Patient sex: M
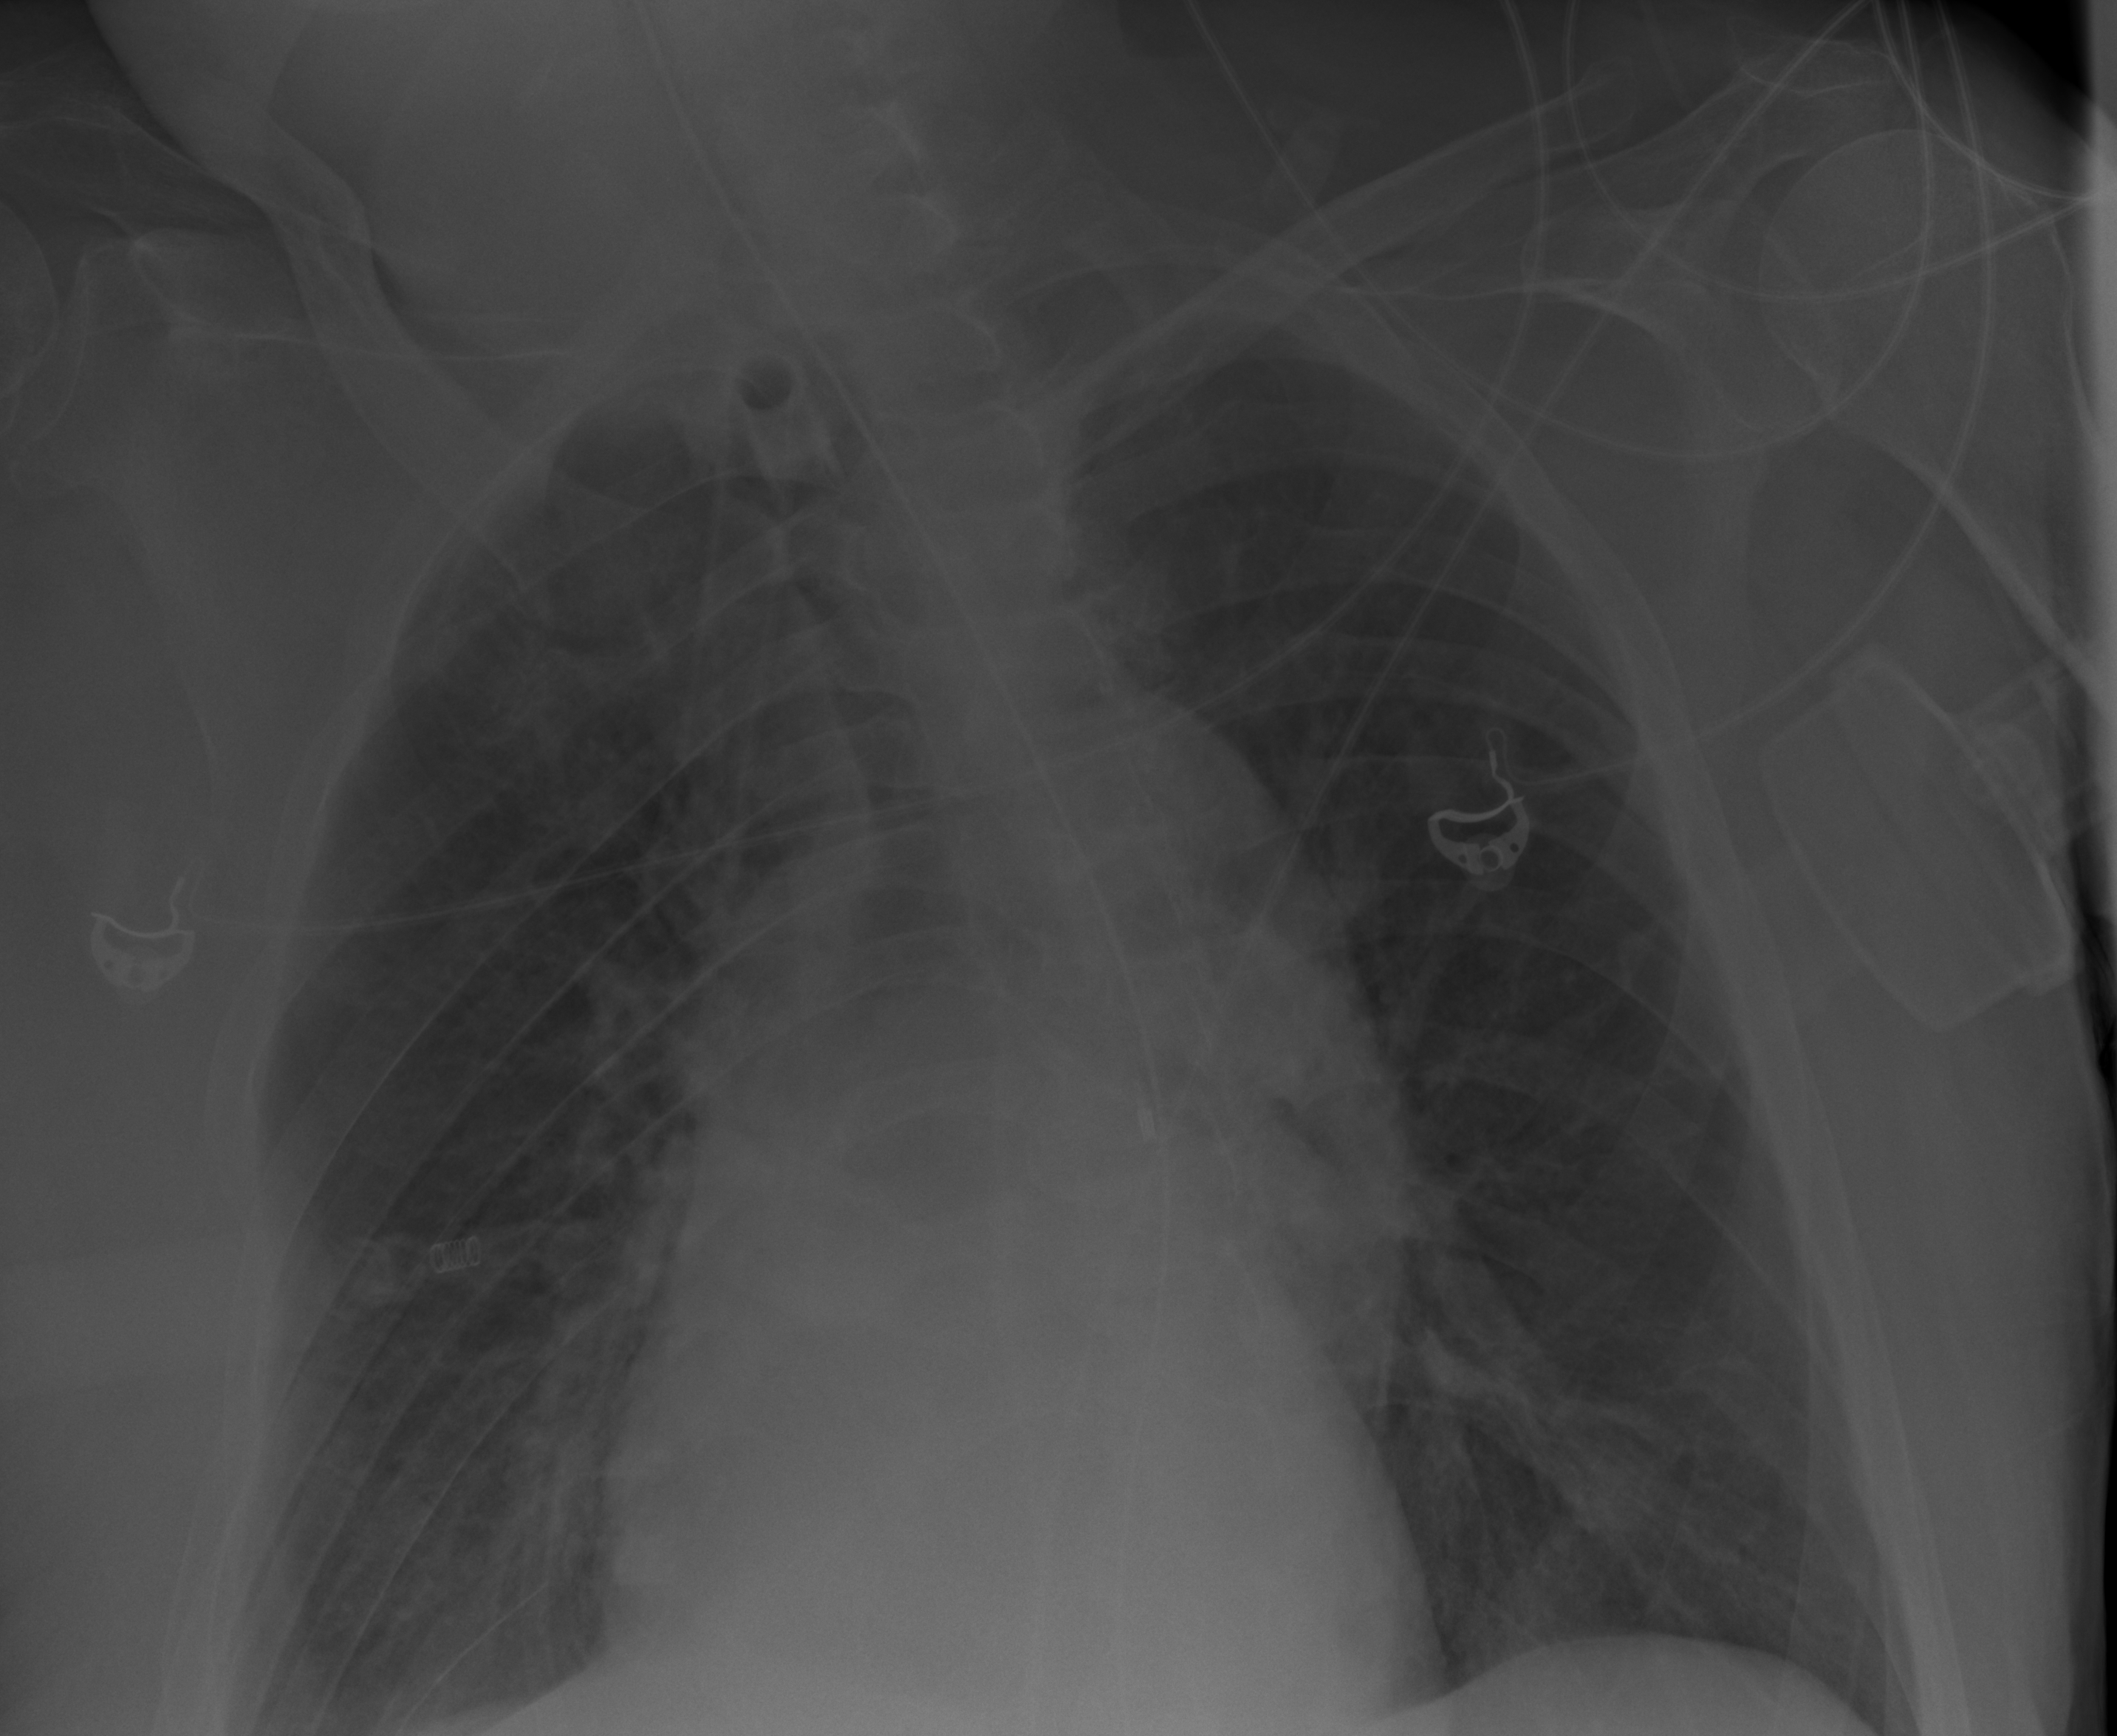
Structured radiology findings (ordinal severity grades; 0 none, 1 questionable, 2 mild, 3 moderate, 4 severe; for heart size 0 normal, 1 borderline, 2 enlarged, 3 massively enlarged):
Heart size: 0
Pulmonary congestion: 2
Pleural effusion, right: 2
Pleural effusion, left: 2
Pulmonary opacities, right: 2
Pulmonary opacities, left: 2
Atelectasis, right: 2
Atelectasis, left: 2